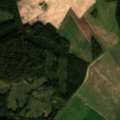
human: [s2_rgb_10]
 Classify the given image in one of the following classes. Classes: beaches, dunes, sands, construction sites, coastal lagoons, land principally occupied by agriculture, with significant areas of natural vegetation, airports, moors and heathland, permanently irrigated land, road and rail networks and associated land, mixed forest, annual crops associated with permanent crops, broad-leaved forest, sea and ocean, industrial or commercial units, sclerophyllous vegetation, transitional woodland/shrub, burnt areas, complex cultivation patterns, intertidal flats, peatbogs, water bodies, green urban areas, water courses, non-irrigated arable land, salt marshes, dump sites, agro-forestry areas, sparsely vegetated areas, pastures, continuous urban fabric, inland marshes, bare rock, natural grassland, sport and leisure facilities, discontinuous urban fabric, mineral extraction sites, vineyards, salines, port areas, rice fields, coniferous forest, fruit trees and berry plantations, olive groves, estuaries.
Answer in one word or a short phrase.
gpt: non-irrigated arable land, complex cultivation patterns, land principally occupied by agriculture, with significant areas of natural vegetation, coniferous forest, mixed forest